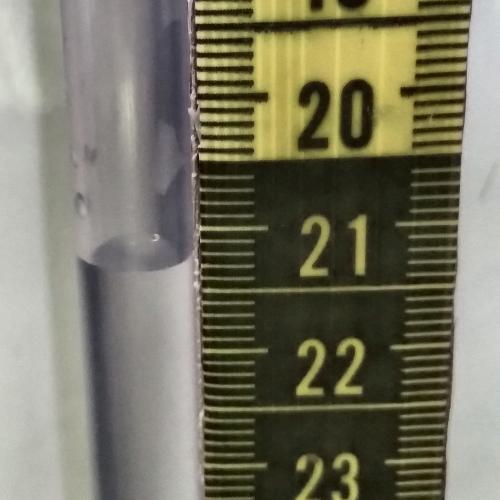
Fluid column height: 21.3 cm